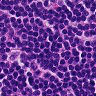
Metastatic tissue present: no